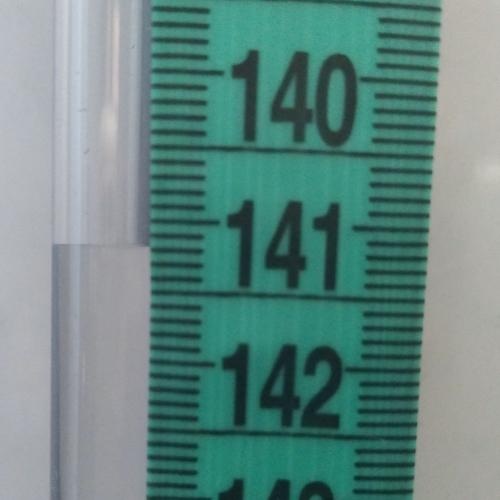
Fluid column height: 141.2 cm